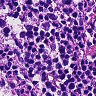
Metastatic tissue present: no